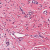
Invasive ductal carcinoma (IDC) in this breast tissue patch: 0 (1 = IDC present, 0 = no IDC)